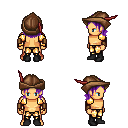
a pixel art fantasy rpg character, male body template, human, tanned skin, gold arm armor, gold greaves, purple long bangs hairstyle, leather cap, leather bracers, black shoes, four views (front, back, left, right), 2x2 character sprite sheet, small pixel art, hard edges, no anti-aliasing